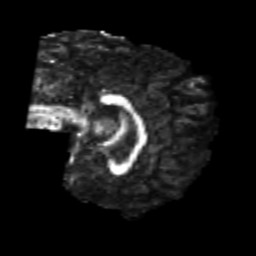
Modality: FA
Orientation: sagittal
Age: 23
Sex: male
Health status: healthy
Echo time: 0.074 s